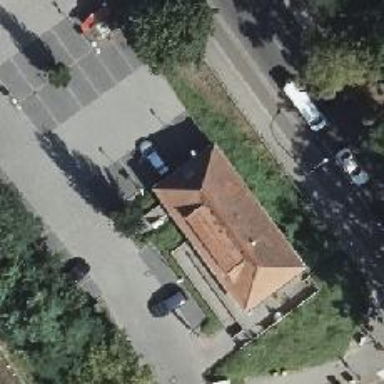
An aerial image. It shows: Post office.